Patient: sex M, age 50
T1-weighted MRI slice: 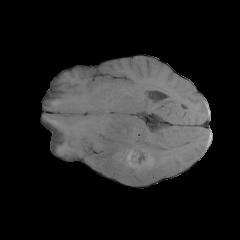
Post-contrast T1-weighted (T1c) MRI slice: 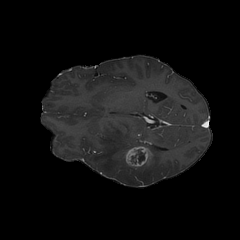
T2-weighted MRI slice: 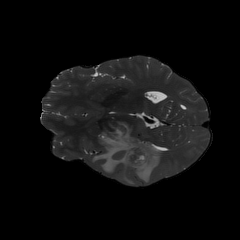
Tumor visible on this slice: yes
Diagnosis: Glioblastoma, IDH-wildtype
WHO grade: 4